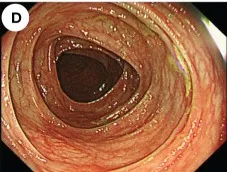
Endoscopic features of the patient before surgery. , transverse colon.
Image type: endoscopy (gi_endoscopy)